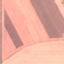
Label: AnnualCrop